Question: I have managed to catch the event im looking for, using an event watcher in firefox.
It seems to indicate the event is called 'input', but ive never heard of this, can anyone offer any insight as I need to attach a function to the event.

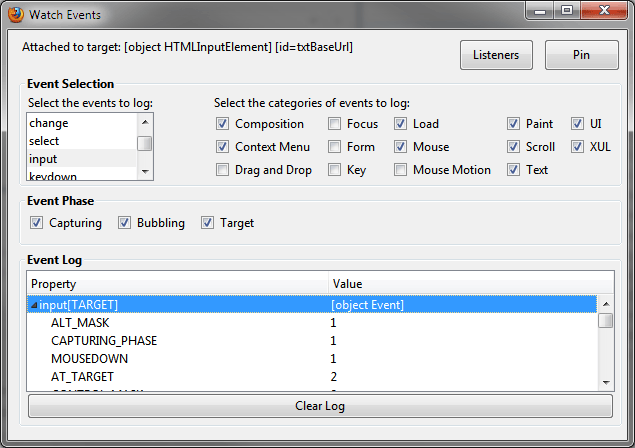
Answer: Take a look at <URL>